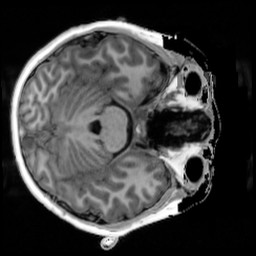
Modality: T1w
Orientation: axial
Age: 10
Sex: male
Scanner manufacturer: siemens
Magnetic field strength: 3 T
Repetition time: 4 s
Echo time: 0.00289 s